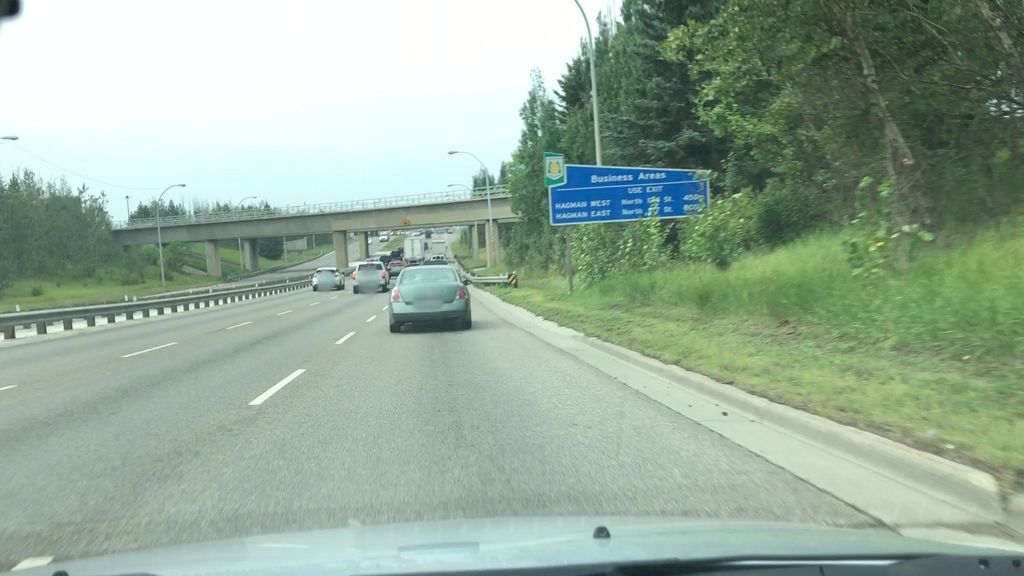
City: edmonton